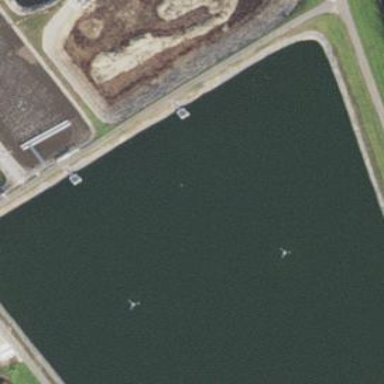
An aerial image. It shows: Reservoir.